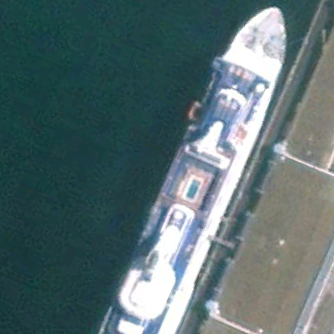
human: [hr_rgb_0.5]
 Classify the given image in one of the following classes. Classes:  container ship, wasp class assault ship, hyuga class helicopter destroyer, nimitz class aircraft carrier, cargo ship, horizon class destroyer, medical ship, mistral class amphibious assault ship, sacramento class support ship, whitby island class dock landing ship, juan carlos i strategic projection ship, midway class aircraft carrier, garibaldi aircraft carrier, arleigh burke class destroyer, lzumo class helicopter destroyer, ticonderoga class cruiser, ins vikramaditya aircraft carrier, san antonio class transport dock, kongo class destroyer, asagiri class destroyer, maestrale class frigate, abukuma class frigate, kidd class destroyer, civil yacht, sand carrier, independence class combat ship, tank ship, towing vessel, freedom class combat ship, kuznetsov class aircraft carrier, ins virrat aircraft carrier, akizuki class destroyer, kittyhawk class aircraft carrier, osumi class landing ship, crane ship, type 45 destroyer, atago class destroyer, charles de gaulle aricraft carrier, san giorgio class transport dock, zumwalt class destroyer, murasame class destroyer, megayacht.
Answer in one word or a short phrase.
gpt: Megayacht